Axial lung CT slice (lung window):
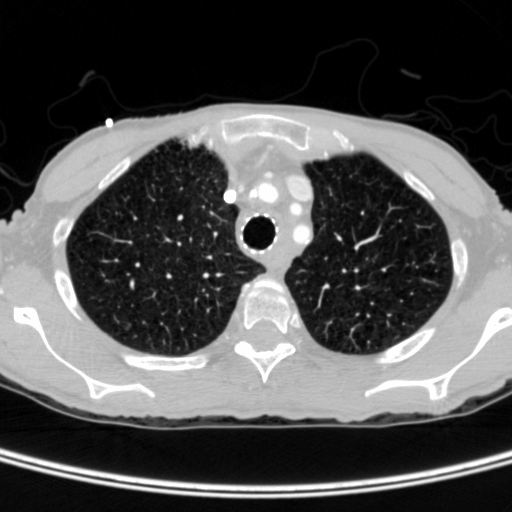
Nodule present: yes
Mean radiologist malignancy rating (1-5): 4.667